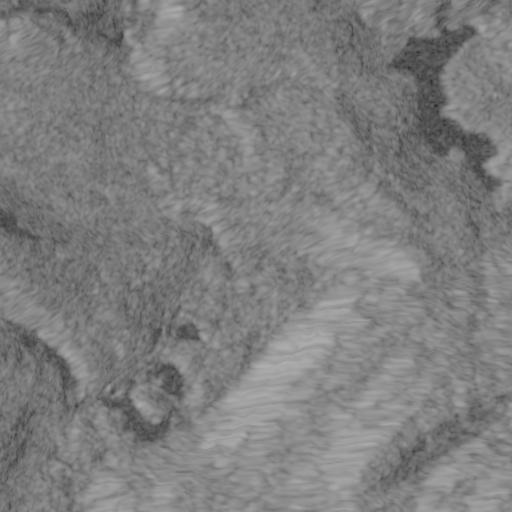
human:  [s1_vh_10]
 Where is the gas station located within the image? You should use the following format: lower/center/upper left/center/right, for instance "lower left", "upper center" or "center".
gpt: The gas station is located in the upper center of the image.
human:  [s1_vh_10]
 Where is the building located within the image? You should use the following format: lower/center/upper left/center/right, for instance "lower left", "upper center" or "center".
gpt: There is no building in the image.

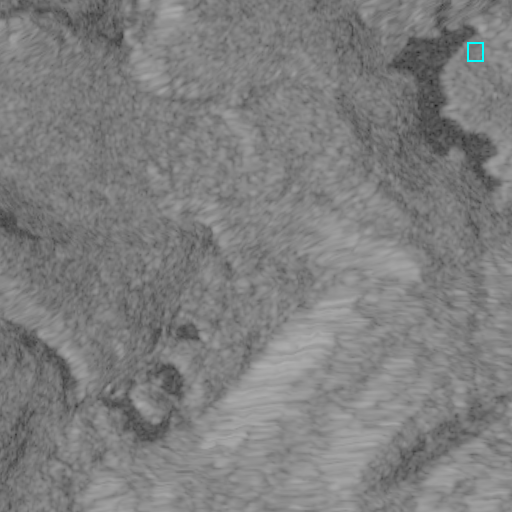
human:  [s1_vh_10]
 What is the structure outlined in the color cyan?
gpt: The structure outlined in cyan is a parking lot.
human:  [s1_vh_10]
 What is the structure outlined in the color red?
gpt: There is no red outline.